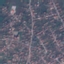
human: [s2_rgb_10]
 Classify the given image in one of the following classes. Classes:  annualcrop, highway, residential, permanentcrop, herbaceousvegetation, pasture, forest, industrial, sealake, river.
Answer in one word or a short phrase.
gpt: Residential